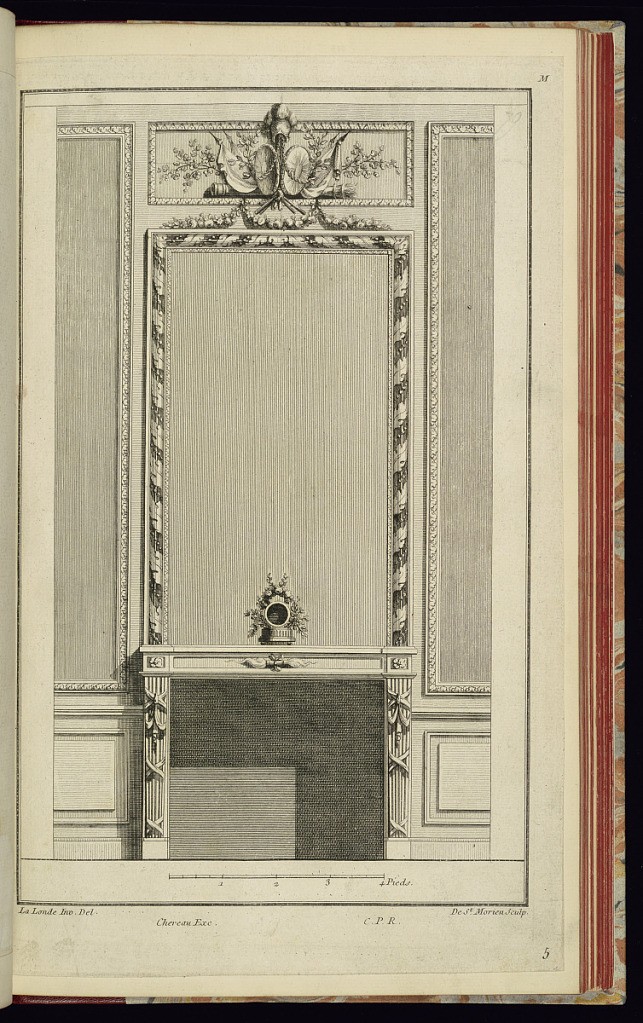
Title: Chimneypiece Design with Overmantel
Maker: Richard de Lalonde, French, active 1780–96
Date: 1775-1788
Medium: Etching on off-white laid paper
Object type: Print
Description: Chimneypiece design with war trophy (helmet, flags, quiver) at the overmantel. The frame of the mirror is ornamented with acanthus leave ribbon twist detail. There is a scale bar of four French feet ("4 Pieds") at the bottom. The plate is signed and numbered.